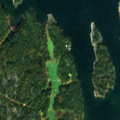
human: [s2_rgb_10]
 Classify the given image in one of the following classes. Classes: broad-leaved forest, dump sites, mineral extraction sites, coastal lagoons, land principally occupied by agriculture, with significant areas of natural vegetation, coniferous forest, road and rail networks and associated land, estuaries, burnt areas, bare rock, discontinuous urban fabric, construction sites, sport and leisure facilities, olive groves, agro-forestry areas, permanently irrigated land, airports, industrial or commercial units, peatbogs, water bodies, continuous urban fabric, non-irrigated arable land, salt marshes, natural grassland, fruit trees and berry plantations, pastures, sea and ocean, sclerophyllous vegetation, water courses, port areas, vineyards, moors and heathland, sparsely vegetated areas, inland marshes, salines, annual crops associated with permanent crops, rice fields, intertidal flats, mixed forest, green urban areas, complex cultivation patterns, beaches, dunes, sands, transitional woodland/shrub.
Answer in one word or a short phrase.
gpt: broad-leaved forest, mixed forest, sea and ocean